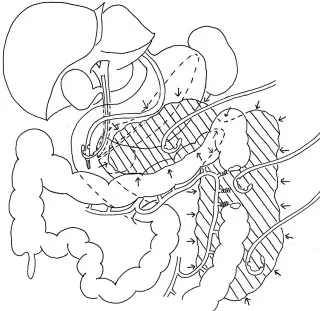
Retroperitoneal abscess and drainage. . B: Ultrasound-guided percutaneous abdominal drainage was performed for 3 areas of retroperitoneal abscesses.
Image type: radiology (x_ray)